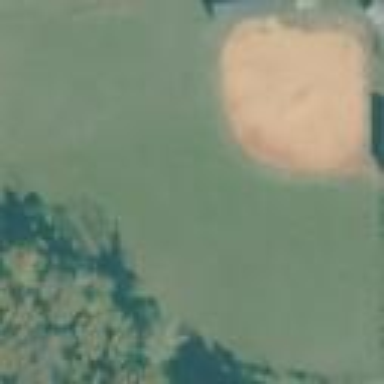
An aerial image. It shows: Baseball pitch for leisure land activities.